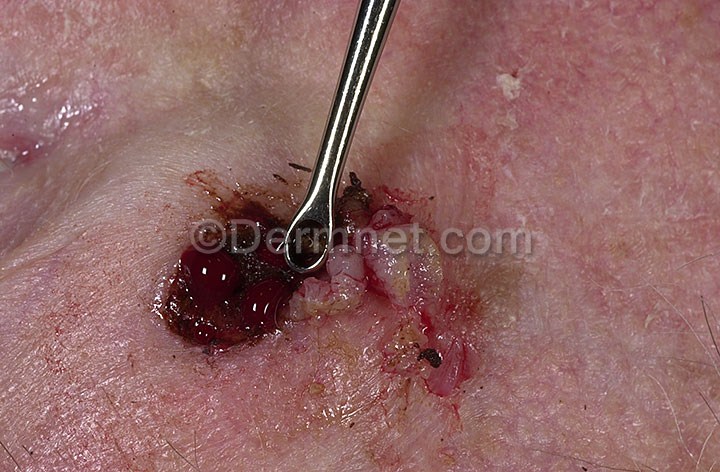
Disease: Actinic Keratosis Basal Cell Carcinoma and other Malignant Lesions